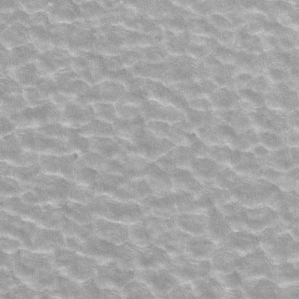
Label: frost